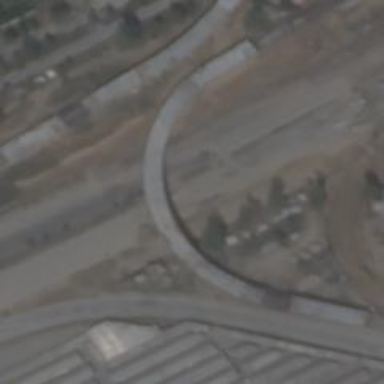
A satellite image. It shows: Trunk link highway passing over bridge.